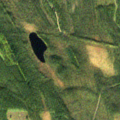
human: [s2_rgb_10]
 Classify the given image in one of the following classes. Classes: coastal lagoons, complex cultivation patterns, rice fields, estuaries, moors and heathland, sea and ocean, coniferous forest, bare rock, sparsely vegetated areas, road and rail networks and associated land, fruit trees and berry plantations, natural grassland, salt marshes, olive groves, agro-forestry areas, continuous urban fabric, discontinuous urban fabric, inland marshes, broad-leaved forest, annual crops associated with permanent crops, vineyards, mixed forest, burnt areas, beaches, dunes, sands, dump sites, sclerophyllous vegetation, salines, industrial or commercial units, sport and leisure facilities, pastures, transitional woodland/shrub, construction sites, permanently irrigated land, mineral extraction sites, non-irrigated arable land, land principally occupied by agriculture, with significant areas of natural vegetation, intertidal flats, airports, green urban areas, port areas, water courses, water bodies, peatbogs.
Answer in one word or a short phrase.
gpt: coniferous forest, mixed forest, transitional woodland/shrub